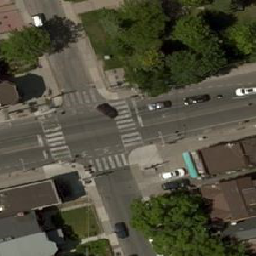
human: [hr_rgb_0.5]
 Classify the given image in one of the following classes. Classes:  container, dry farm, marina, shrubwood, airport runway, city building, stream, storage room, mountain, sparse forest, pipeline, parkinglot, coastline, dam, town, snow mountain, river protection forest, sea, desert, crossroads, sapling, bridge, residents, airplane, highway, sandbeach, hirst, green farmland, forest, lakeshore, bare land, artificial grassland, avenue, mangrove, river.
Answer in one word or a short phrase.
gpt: crossroads